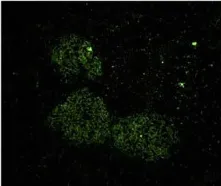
Renal biopsy findings showing a THSD7A-associated MN Renal histology specimens and baseline tumor tissue. (C) Immunofluorescence of IgG deposition in the subepithelial area. (Original magnification, 200x).
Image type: pathology (immunostaining)